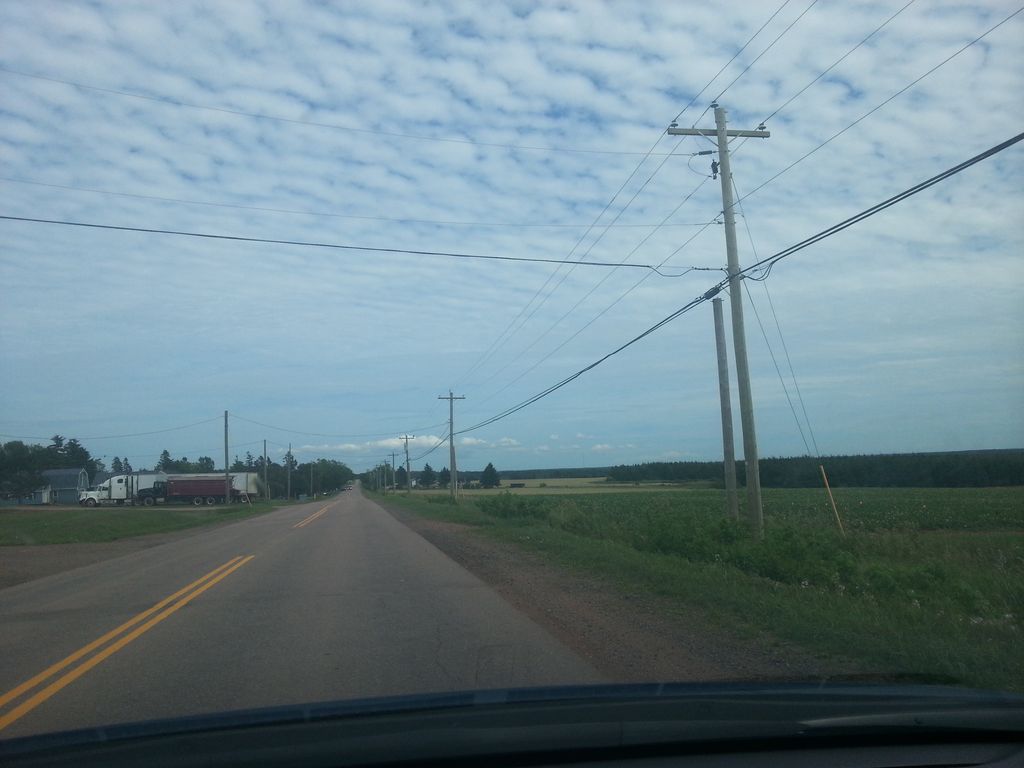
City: charlottetown